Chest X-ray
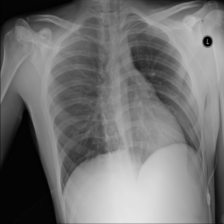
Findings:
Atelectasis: negative
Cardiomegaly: negative
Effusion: negative
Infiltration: negative
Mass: negative
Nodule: negative
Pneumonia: negative
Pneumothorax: negative
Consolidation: negative
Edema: negative
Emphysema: negative
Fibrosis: negative
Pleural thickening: negative
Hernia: negative